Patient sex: M
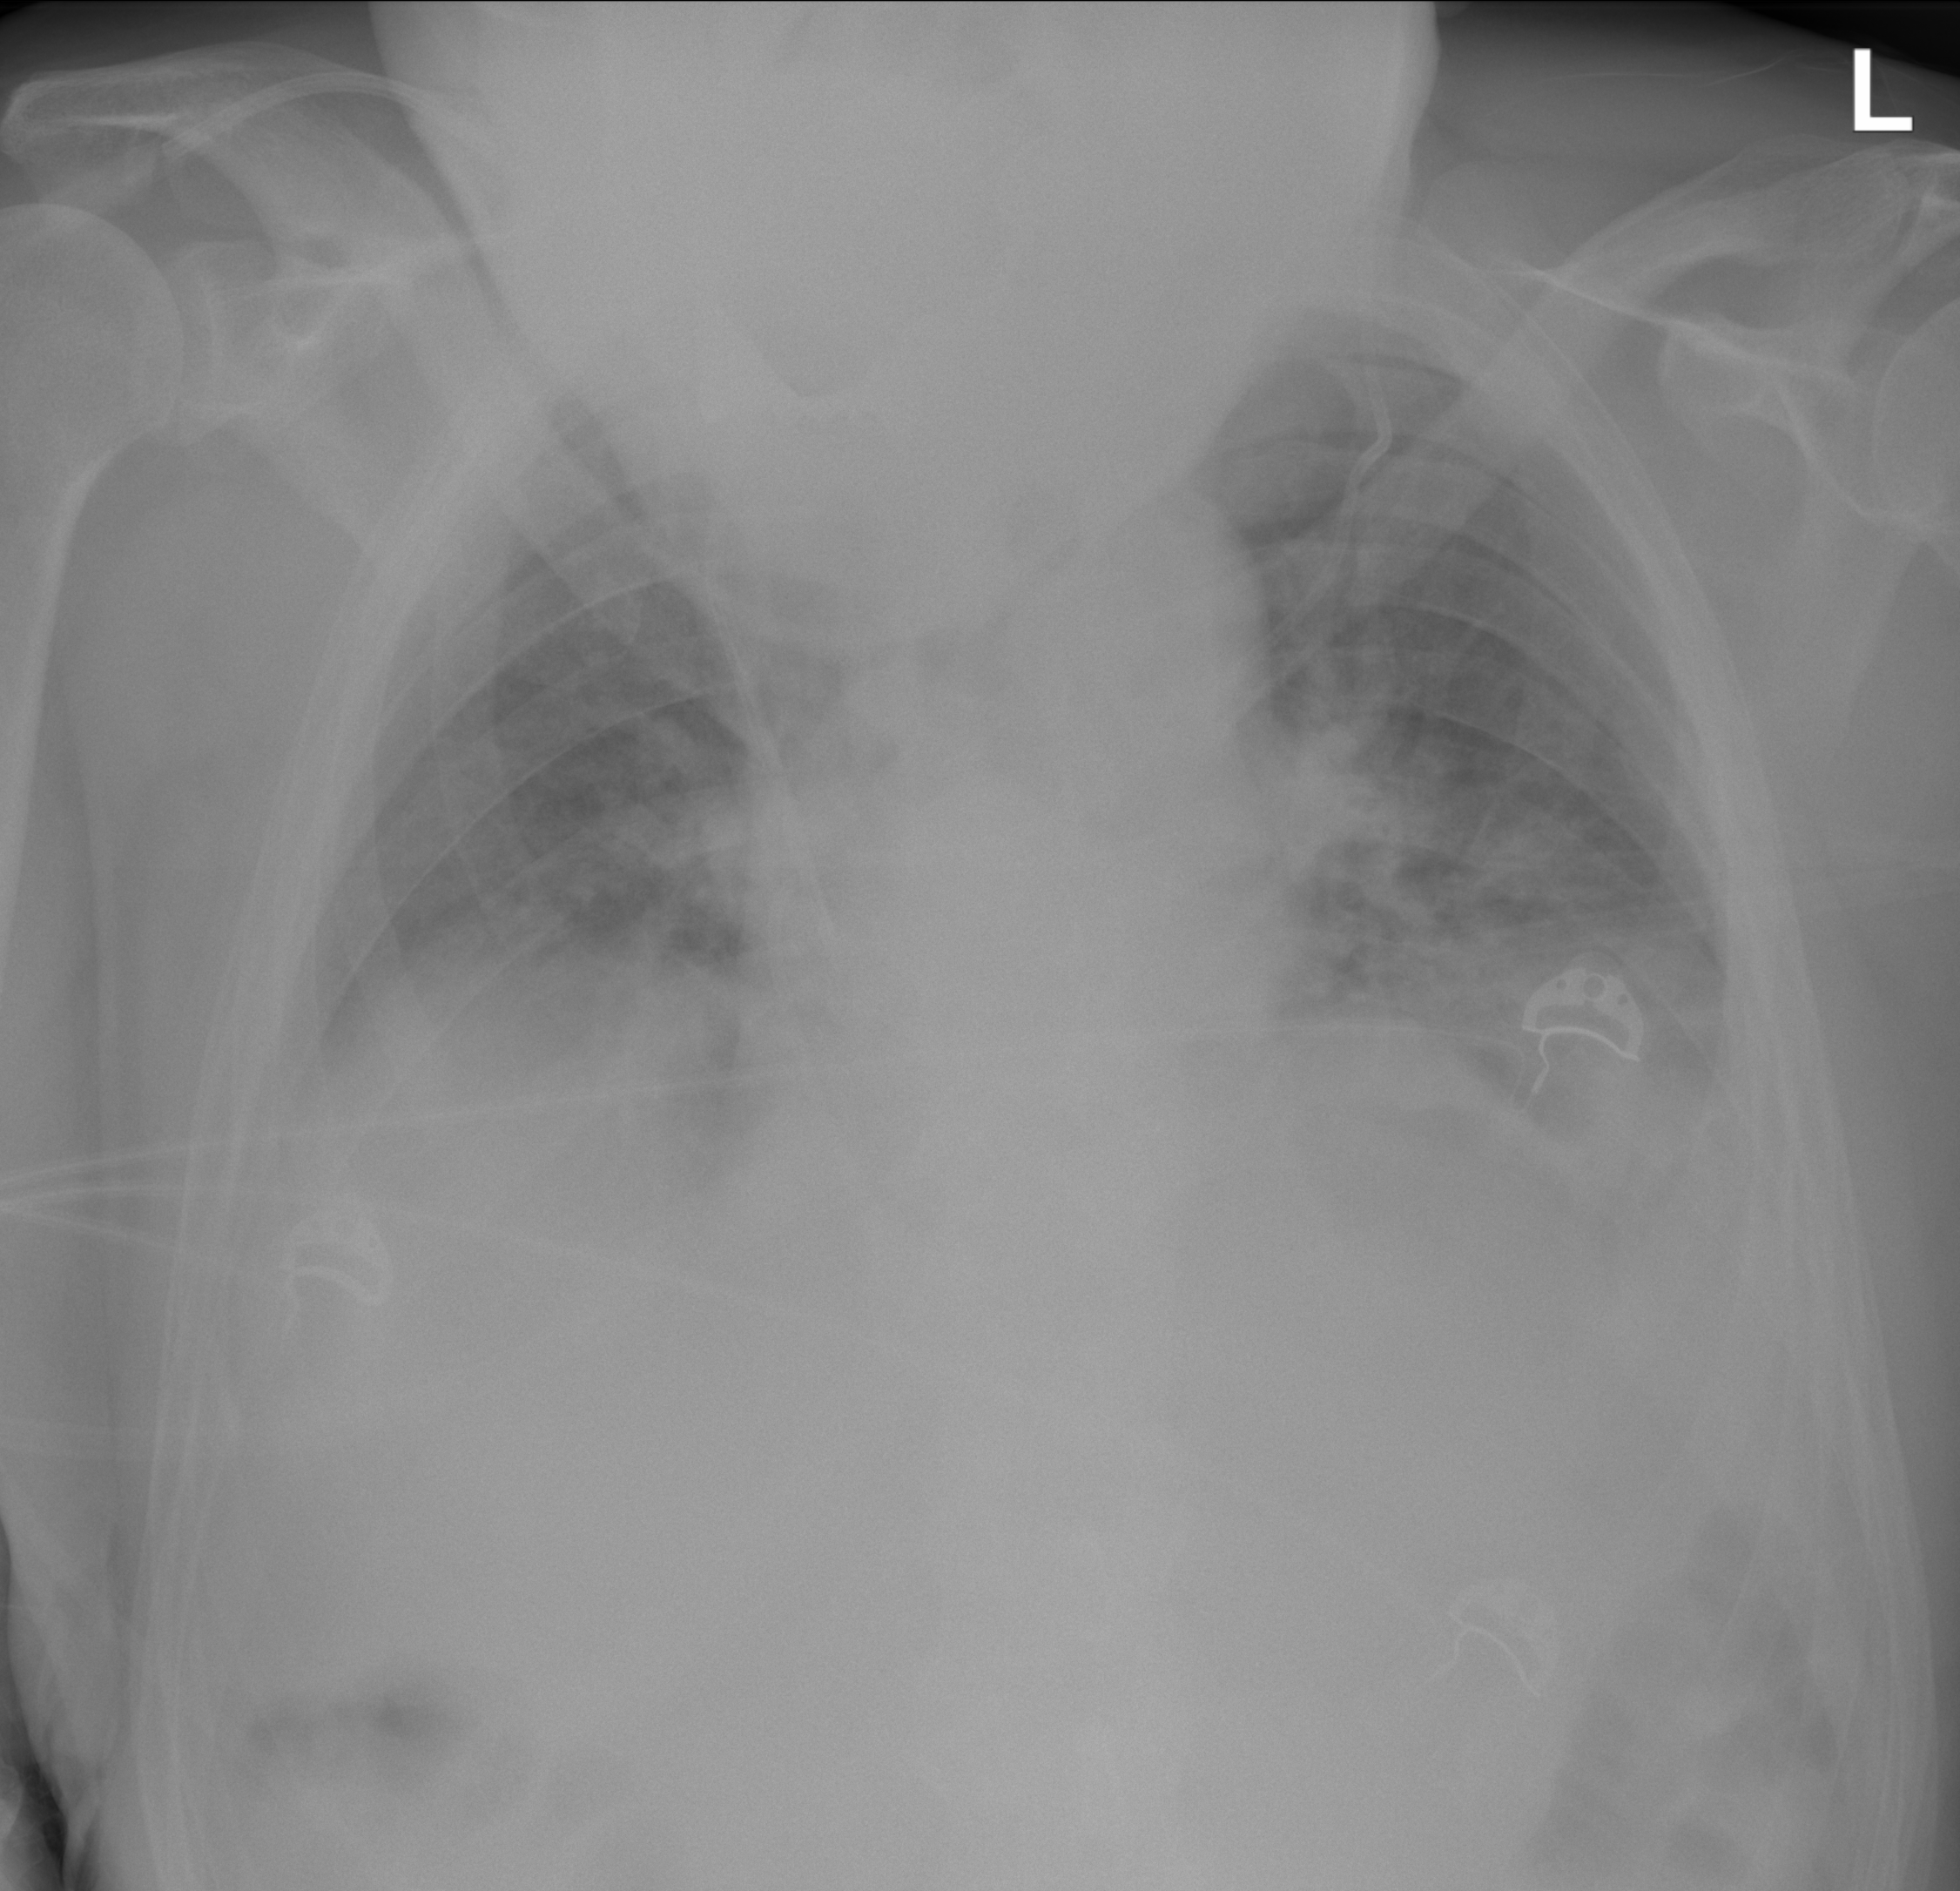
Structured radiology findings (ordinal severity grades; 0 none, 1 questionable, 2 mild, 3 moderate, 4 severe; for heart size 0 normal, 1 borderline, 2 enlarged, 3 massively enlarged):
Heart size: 2
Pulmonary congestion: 0
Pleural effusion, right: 3
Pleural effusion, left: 3
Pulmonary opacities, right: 2
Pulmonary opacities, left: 2
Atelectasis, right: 3
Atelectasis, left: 3